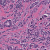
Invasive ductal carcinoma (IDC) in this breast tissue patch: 1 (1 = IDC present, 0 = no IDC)